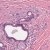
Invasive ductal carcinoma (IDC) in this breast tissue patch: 1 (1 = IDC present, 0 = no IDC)